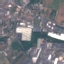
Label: Industrial